Question: I want to append the text in last column of the table (grid like structure). Like below

When Click on 'Add' button i want to append some text in last column adjacent to 'Add' button. I am getting repated text on click of 'Add' as in picture above.
This is what i have tried so far (one step away):
'''
$(document).ready(function(){
$('.new').on('click', function(){
var recId= $(this).parents("#myTable td:last-child");
recId.append('<b>Sometext</b>');
recId.css("background-color", "lightgreen");
});
});
'''
Can someone help me rectify this, <URL>
'Sometext' added in last column is dynamic and click event on 'Add' button should fire multiple times.
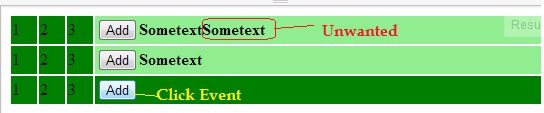
Answer: Try:
'''
$(document).ready(function(){
$('.new').on('click', function(){
var recId= $(this).parents("#myTable td:last-child");
recId.find('b').remove(); //remove text
recId.append('<b>Sometext</b>');
recId.css("background-color", "lightgreen");
});
});
'''
<URL>